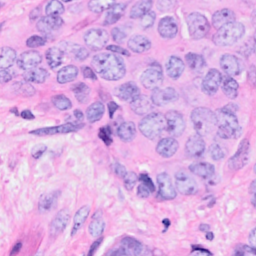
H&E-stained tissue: Breast